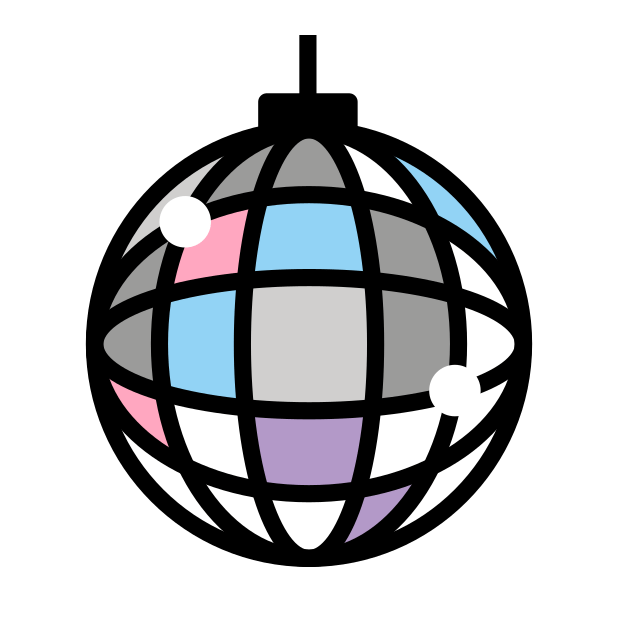
mirror ball